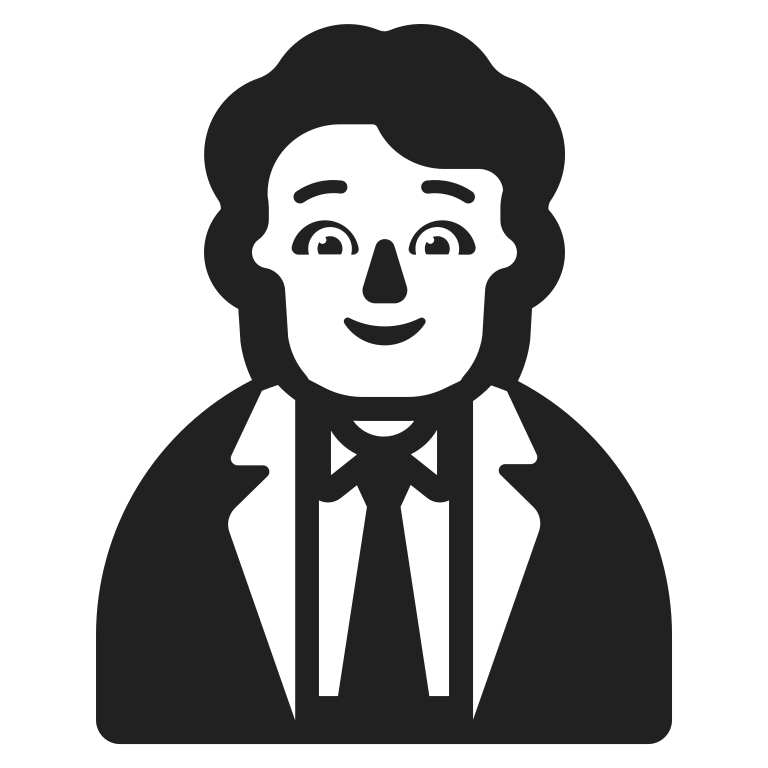
office worker high contrast default